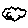
Label: cloud